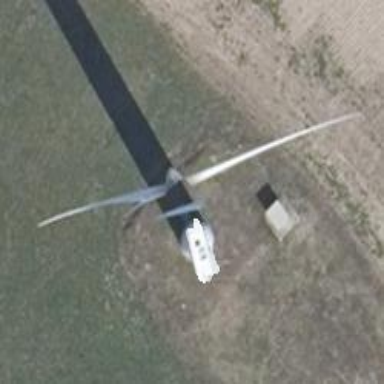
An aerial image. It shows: Wind generator powered by wind turbine.